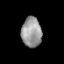
Tissue: prostate
Cell type: Epithelial cells
Senescence score: 0.3374
Nuclear area (px): 591
Mean DAPI intensity: 152.531